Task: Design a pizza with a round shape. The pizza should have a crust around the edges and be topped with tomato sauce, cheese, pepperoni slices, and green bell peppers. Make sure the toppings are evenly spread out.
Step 91:
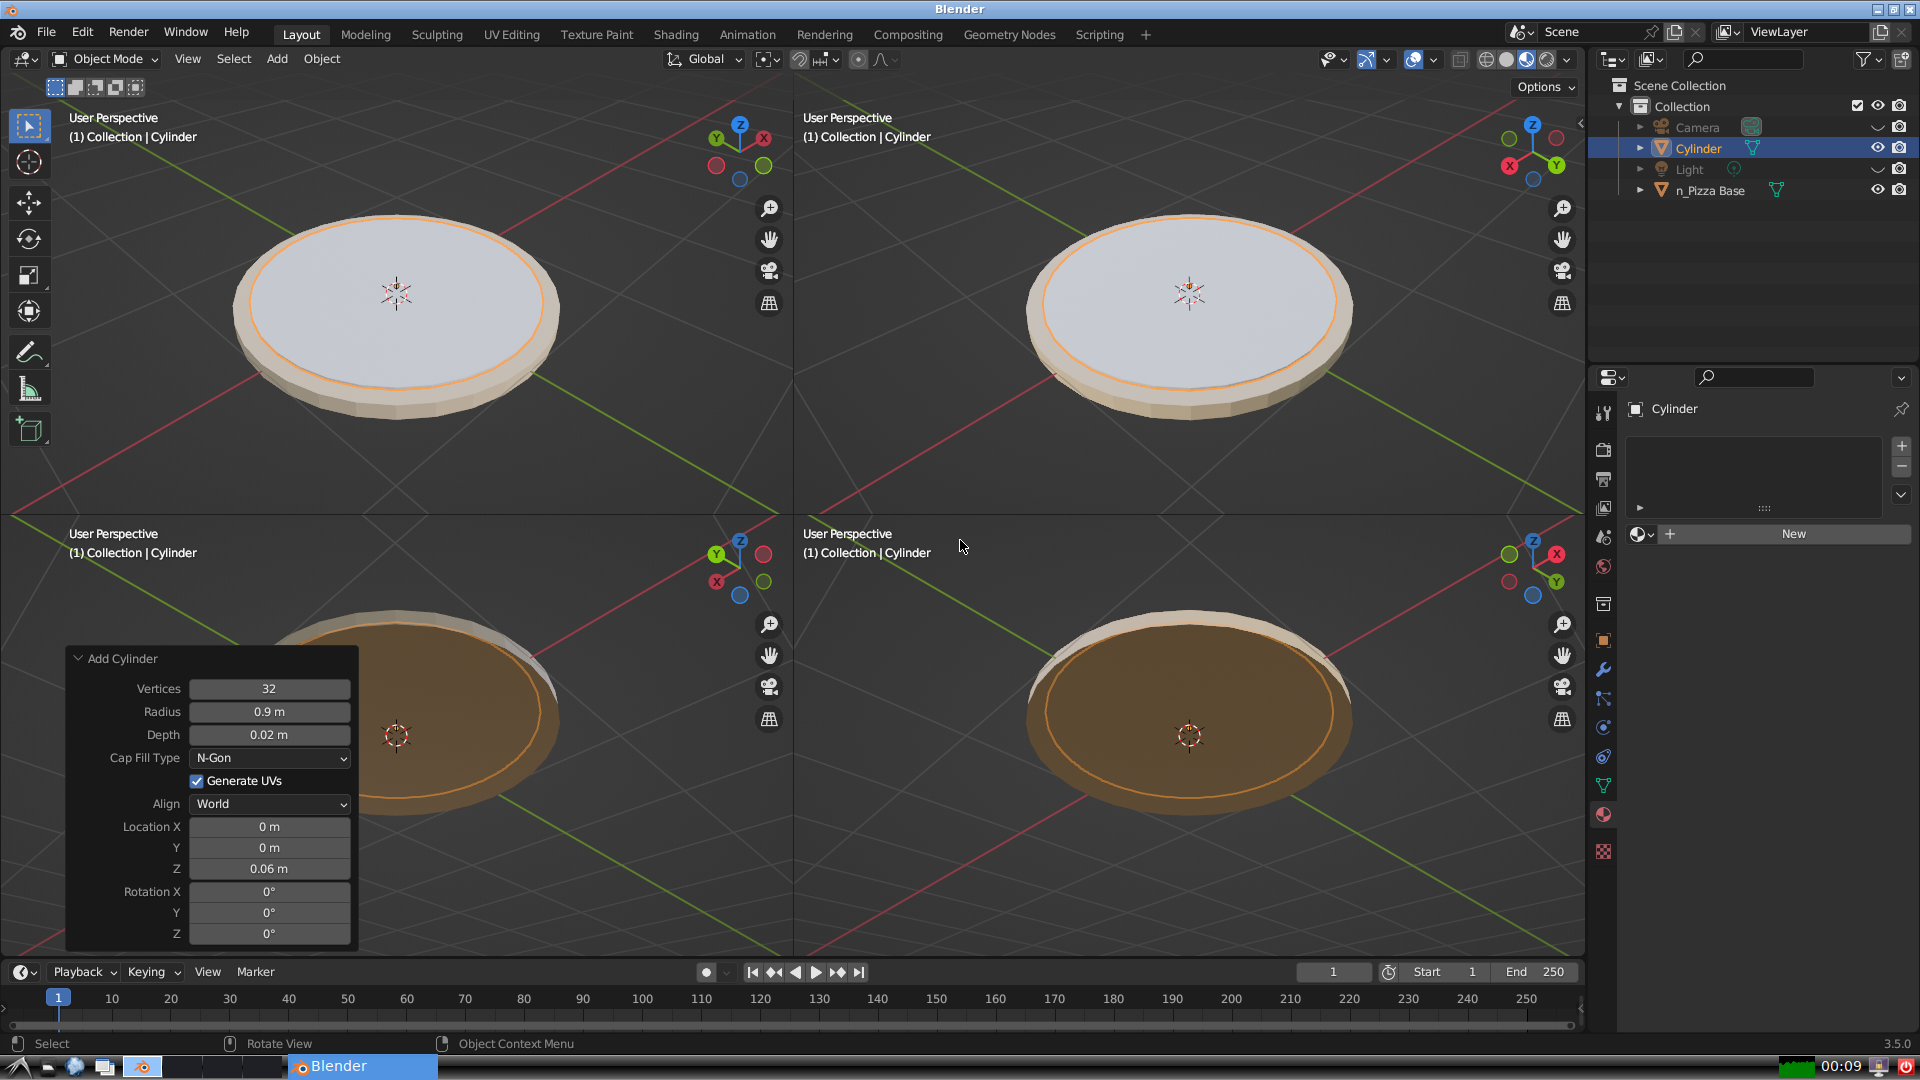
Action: {"key_press": ['Ctrl, Home']}